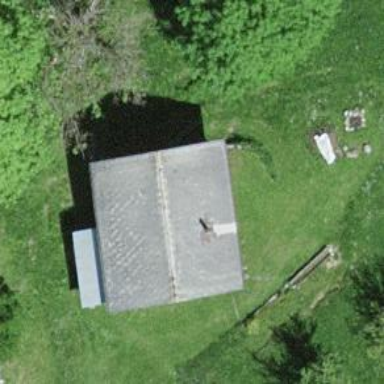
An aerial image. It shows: Hut.